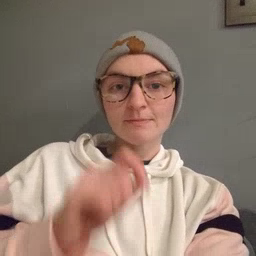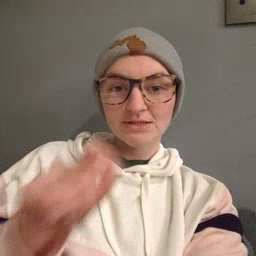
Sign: pen